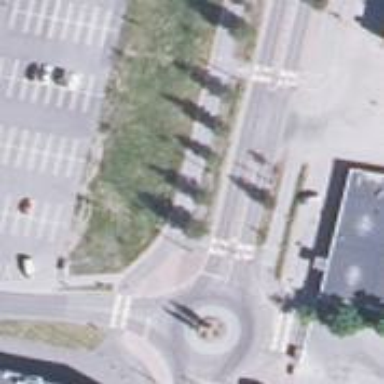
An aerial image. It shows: Uncontrolled road crossing with pedestrian island.